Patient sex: F
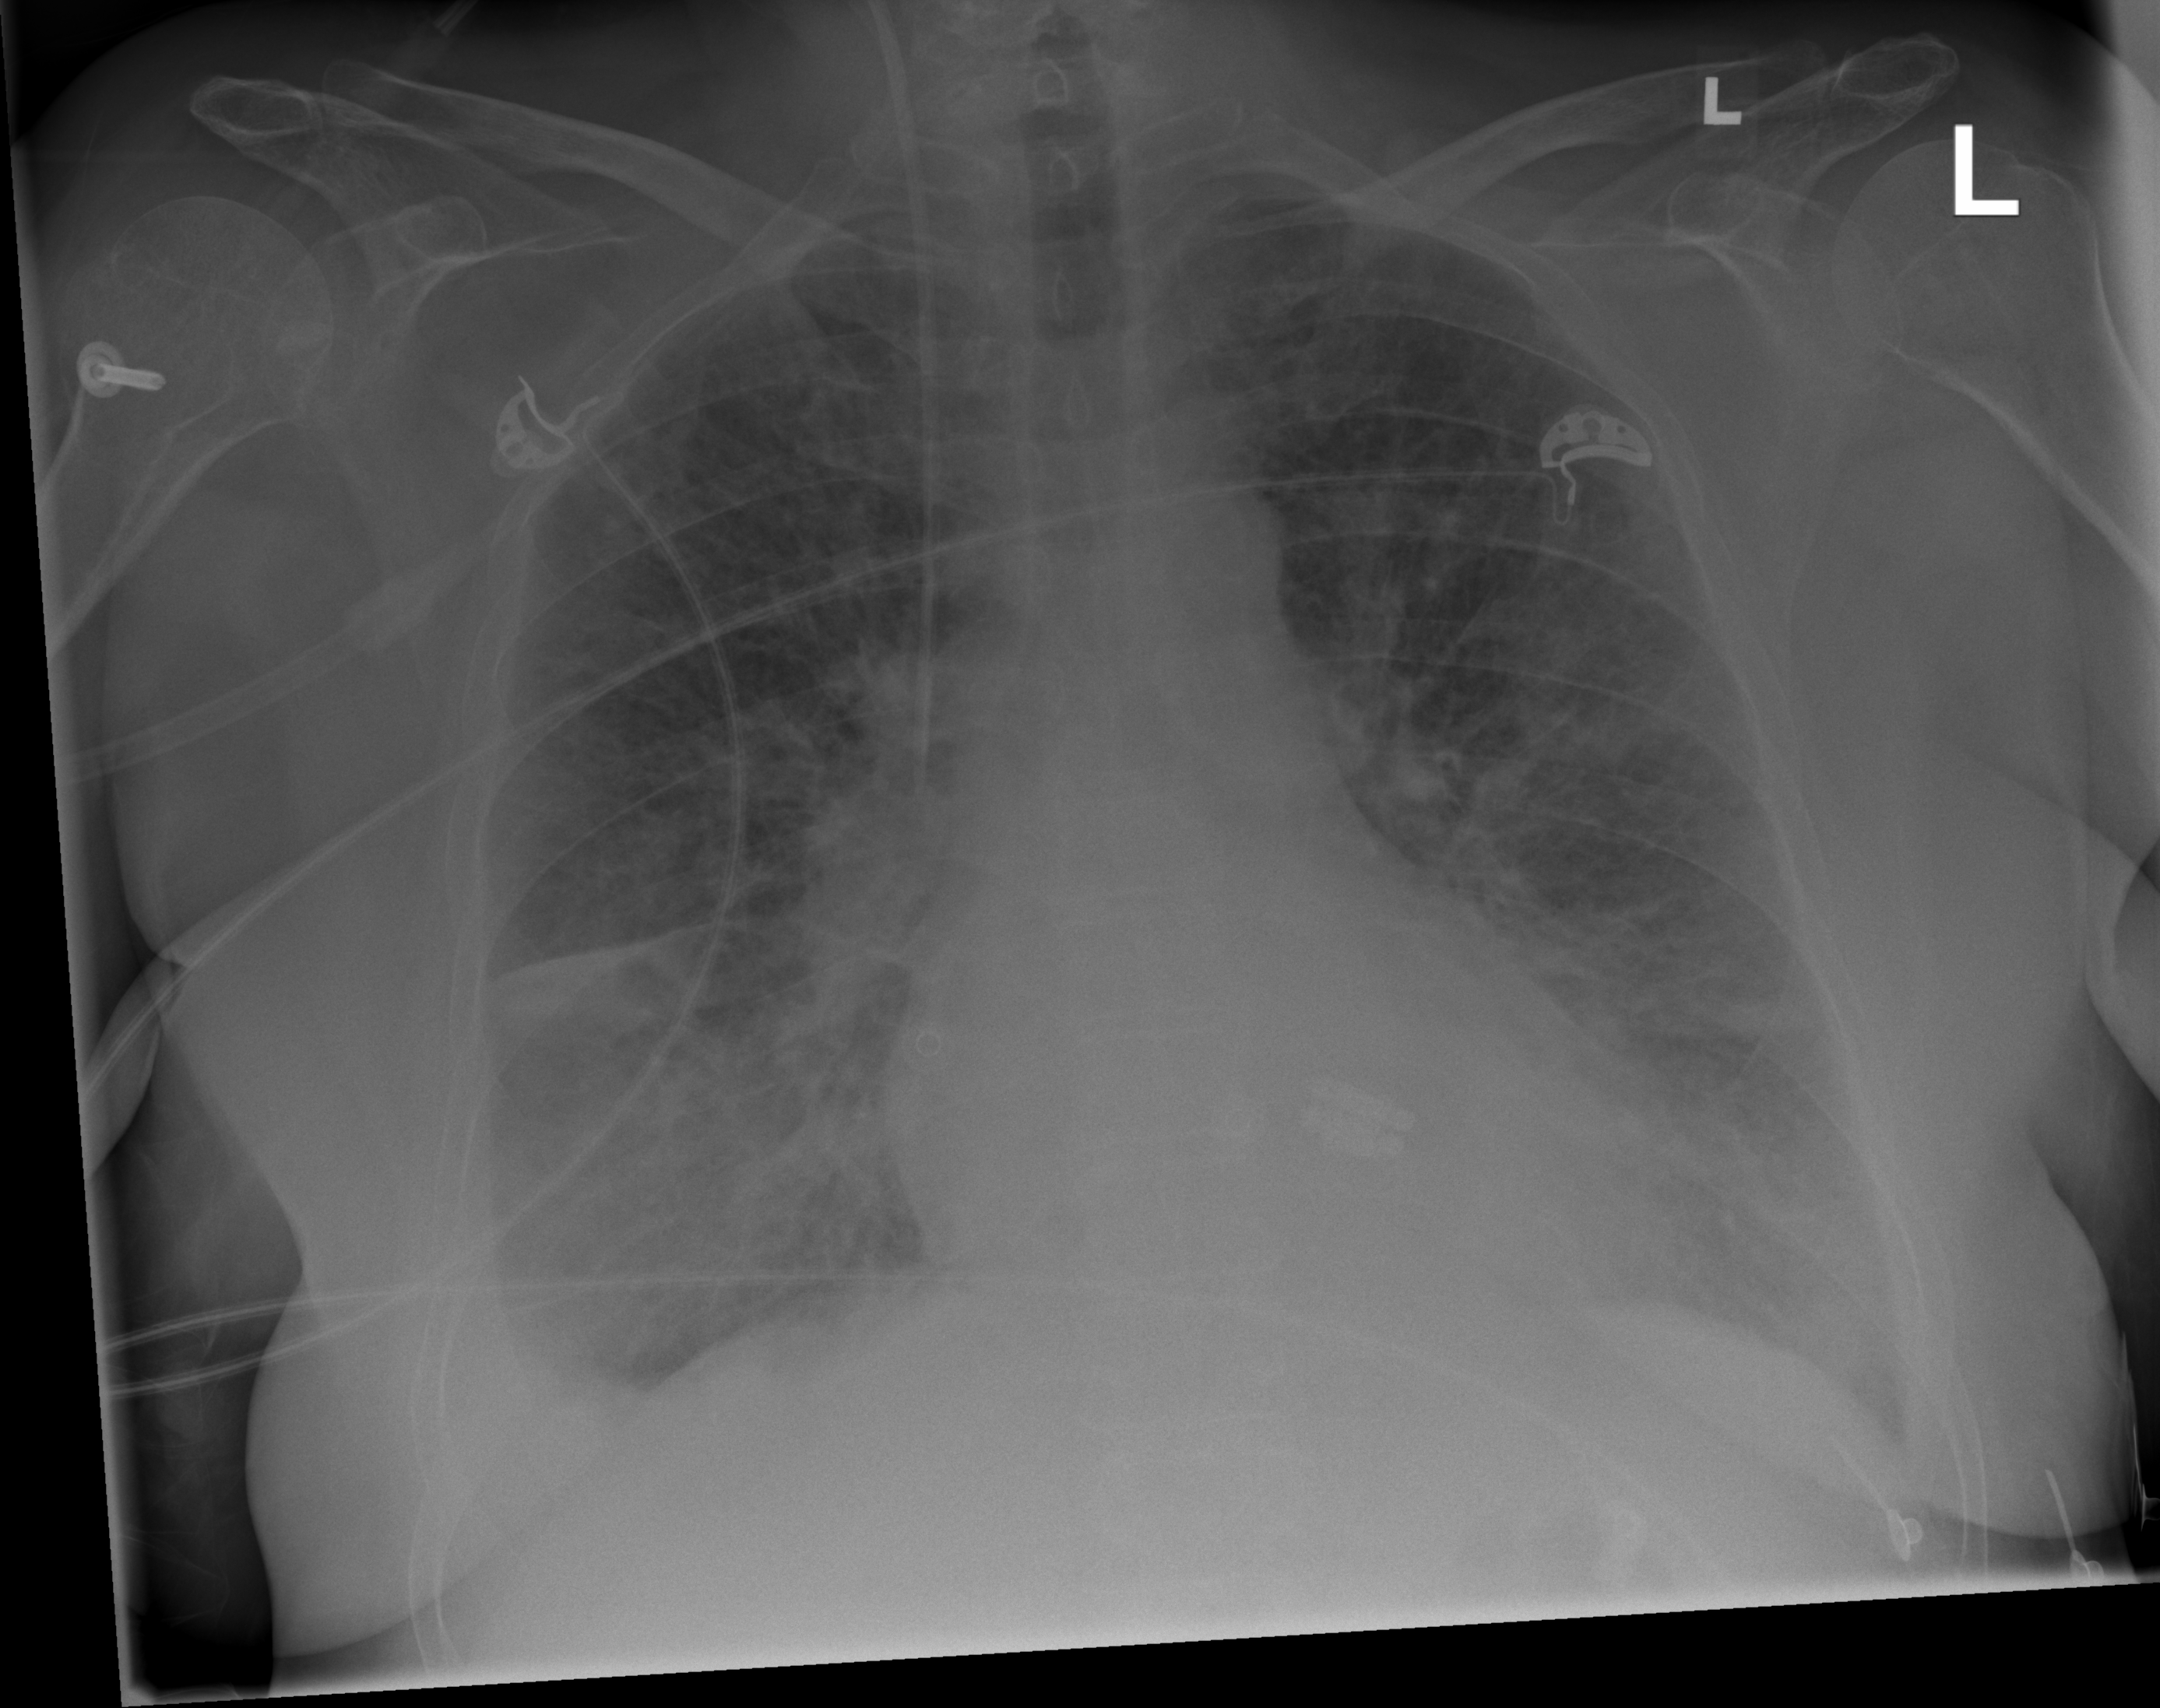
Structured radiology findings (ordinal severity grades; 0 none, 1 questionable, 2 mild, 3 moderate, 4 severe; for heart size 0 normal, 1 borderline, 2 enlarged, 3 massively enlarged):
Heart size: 2
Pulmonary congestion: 2
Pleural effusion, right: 1
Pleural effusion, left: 1
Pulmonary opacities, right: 2
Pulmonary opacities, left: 2
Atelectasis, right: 2
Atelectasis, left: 2